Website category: jobs
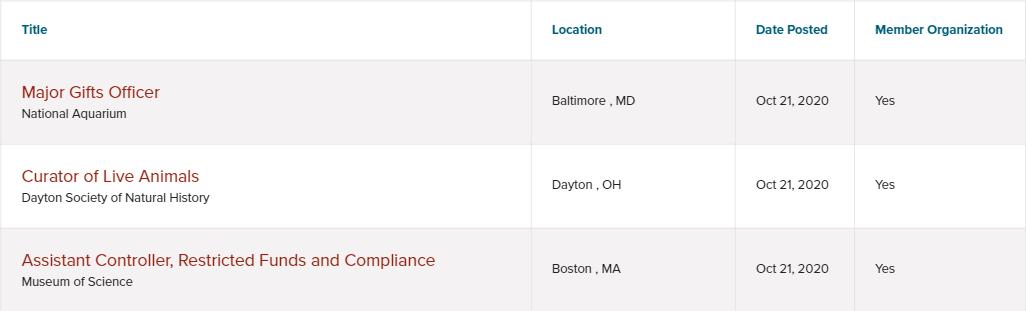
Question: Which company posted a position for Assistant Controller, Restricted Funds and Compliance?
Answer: Museum of Science

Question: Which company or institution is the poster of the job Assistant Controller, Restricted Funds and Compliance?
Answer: Museum of Science

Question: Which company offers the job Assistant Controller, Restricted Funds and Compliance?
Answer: Museum of Science

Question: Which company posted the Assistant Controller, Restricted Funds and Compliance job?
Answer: Museum of Science

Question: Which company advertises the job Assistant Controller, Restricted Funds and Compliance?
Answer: Museum of Science

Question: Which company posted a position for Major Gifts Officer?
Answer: National Aquarium

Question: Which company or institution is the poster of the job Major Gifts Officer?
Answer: National Aquarium

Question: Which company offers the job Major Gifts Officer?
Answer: National Aquarium

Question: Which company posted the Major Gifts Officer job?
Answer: National Aquarium

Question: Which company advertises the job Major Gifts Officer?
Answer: National Aquarium

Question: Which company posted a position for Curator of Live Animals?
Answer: Dayton Society of Natural History

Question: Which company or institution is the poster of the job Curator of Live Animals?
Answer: Dayton Society of Natural History

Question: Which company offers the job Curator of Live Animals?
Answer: Dayton Society of Natural History

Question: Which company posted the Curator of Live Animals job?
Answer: Dayton Society of Natural History

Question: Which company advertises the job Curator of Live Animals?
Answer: Dayton Society of Natural History

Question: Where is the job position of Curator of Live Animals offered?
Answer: Dayton , OH

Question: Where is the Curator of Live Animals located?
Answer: Dayton , OH

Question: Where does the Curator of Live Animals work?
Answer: Dayton , OH

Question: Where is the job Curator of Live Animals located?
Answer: Dayton , OH

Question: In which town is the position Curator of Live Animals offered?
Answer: Dayton , OH

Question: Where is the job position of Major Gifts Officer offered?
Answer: Baltimore , MD

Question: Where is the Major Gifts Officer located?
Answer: Baltimore , MD

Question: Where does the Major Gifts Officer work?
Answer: Baltimore , MD

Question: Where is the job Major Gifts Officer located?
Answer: Baltimore , MD

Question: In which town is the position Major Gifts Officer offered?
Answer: Baltimore , MD

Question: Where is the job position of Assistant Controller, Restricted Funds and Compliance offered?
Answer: Boston , MA

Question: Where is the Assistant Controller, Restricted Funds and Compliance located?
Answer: Boston , MA

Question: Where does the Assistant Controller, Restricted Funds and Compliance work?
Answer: Boston , MA

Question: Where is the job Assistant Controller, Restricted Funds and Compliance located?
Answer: Boston , MA

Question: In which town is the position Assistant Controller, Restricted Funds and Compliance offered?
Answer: Boston , MA

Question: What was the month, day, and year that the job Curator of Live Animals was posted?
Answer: Oct 21, 2020

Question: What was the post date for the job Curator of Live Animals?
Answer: Oct 21, 2020

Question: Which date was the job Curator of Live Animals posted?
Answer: Oct 21, 2020

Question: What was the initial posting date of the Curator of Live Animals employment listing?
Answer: Oct 21, 2020

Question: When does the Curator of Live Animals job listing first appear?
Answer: Oct 21, 2020

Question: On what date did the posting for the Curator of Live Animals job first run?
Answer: Oct 21, 2020

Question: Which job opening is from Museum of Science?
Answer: Assistant Controller, Restricted Funds and Compliance

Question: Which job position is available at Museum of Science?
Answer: Assistant Controller, Restricted Funds and Compliance

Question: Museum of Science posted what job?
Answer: Assistant Controller, Restricted Funds and Compliance

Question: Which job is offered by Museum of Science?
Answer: Assistant Controller, Restricted Funds and Compliance

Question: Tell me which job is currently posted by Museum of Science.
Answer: Assistant Controller, Restricted Funds and Compliance

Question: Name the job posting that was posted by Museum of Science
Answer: Assistant Controller, Restricted Funds and Compliance

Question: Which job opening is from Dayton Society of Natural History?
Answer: Curator of Live Animals

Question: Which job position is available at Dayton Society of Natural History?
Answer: Curator of Live Animals

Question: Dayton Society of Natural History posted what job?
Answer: Curator of Live Animals

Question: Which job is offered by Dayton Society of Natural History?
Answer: Curator of Live Animals

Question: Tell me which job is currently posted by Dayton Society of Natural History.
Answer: Curator of Live Animals

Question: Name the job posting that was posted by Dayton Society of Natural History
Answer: Curator of Live Animals

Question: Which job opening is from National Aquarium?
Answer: Major Gifts Officer

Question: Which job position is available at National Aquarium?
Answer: Major Gifts Officer

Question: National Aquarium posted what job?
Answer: Major Gifts Officer

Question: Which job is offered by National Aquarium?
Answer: Major Gifts Officer

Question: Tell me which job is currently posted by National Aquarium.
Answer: Major Gifts Officer

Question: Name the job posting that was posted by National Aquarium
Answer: Major Gifts Officer

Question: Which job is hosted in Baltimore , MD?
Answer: Major Gifts Officer

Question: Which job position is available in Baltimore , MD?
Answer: Major Gifts Officer

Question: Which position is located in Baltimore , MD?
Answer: Major Gifts Officer

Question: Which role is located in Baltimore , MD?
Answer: Major Gifts Officer

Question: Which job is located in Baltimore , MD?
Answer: Major Gifts Officer

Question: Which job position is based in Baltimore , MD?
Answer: Major Gifts Officer

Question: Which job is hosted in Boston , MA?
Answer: Assistant Controller, Restricted Funds and Compliance

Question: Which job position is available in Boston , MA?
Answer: Assistant Controller, Restricted Funds and Compliance

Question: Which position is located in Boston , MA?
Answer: Assistant Controller, Restricted Funds and Compliance

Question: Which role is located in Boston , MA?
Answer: Assistant Controller, Restricted Funds and Compliance